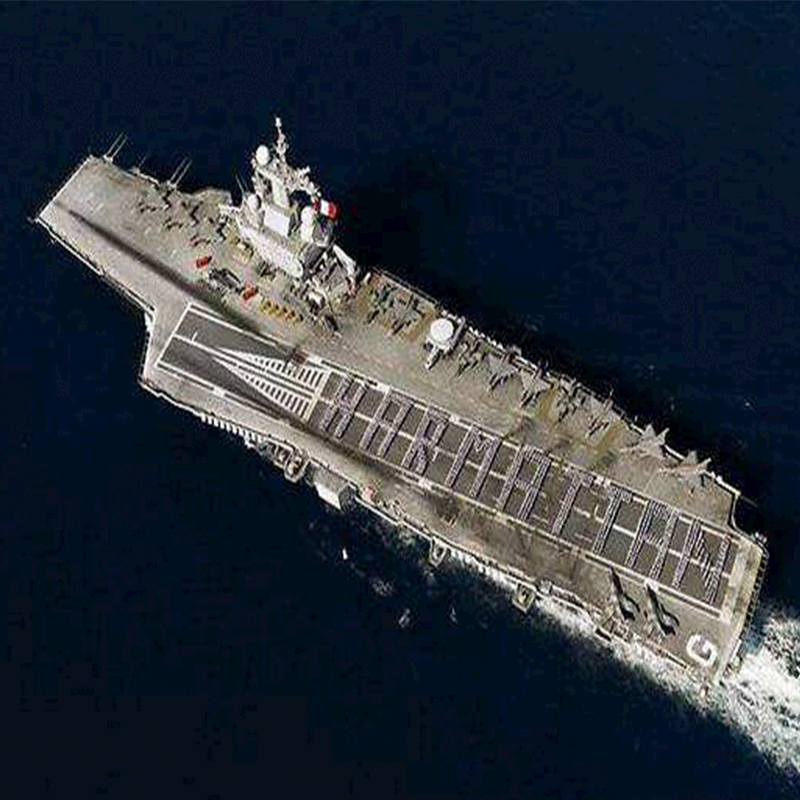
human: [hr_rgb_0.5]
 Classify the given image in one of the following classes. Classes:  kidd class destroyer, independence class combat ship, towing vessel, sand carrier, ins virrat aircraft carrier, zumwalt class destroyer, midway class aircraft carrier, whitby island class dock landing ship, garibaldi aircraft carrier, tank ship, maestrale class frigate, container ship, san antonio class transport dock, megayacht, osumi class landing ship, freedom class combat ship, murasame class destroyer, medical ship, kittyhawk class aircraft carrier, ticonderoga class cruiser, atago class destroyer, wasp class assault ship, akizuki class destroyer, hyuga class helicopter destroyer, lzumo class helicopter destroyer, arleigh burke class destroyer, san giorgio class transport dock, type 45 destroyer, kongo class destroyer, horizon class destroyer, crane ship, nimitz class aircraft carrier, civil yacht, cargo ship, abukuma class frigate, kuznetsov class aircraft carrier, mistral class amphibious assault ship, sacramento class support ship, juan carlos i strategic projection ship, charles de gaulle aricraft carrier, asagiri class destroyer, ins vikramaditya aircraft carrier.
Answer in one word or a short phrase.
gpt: Charles de Gaulle aricraft carrier